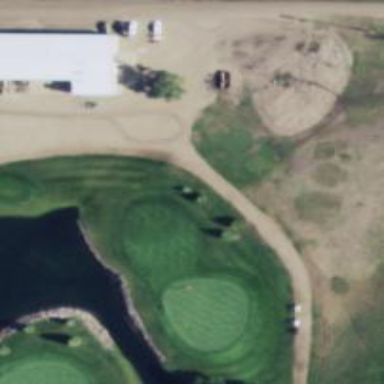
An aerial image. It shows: View of golf hole.